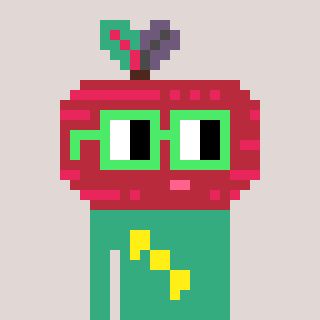
a pixel art character with square light green glasses, a beet-shaped head and a teal-colored body on a warm background